Aerial crown-view tile of a tropical tree (Barro Colorado Island, Panama), acquired 20240813:
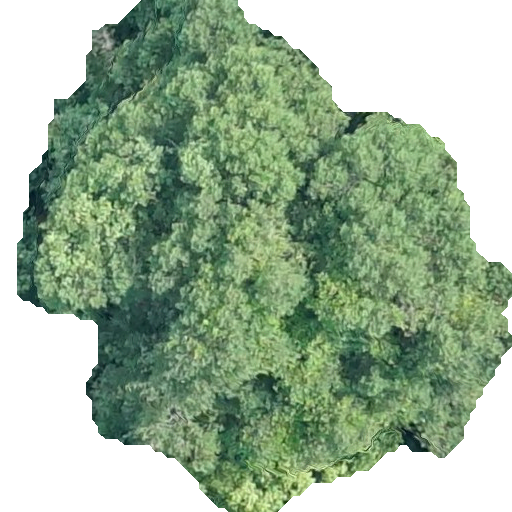
Species: Calophyllum longifolium
GBIF accepted scientific name: Calophyllum longifolium
Crown area: 262.481 m²